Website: macys
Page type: gifting
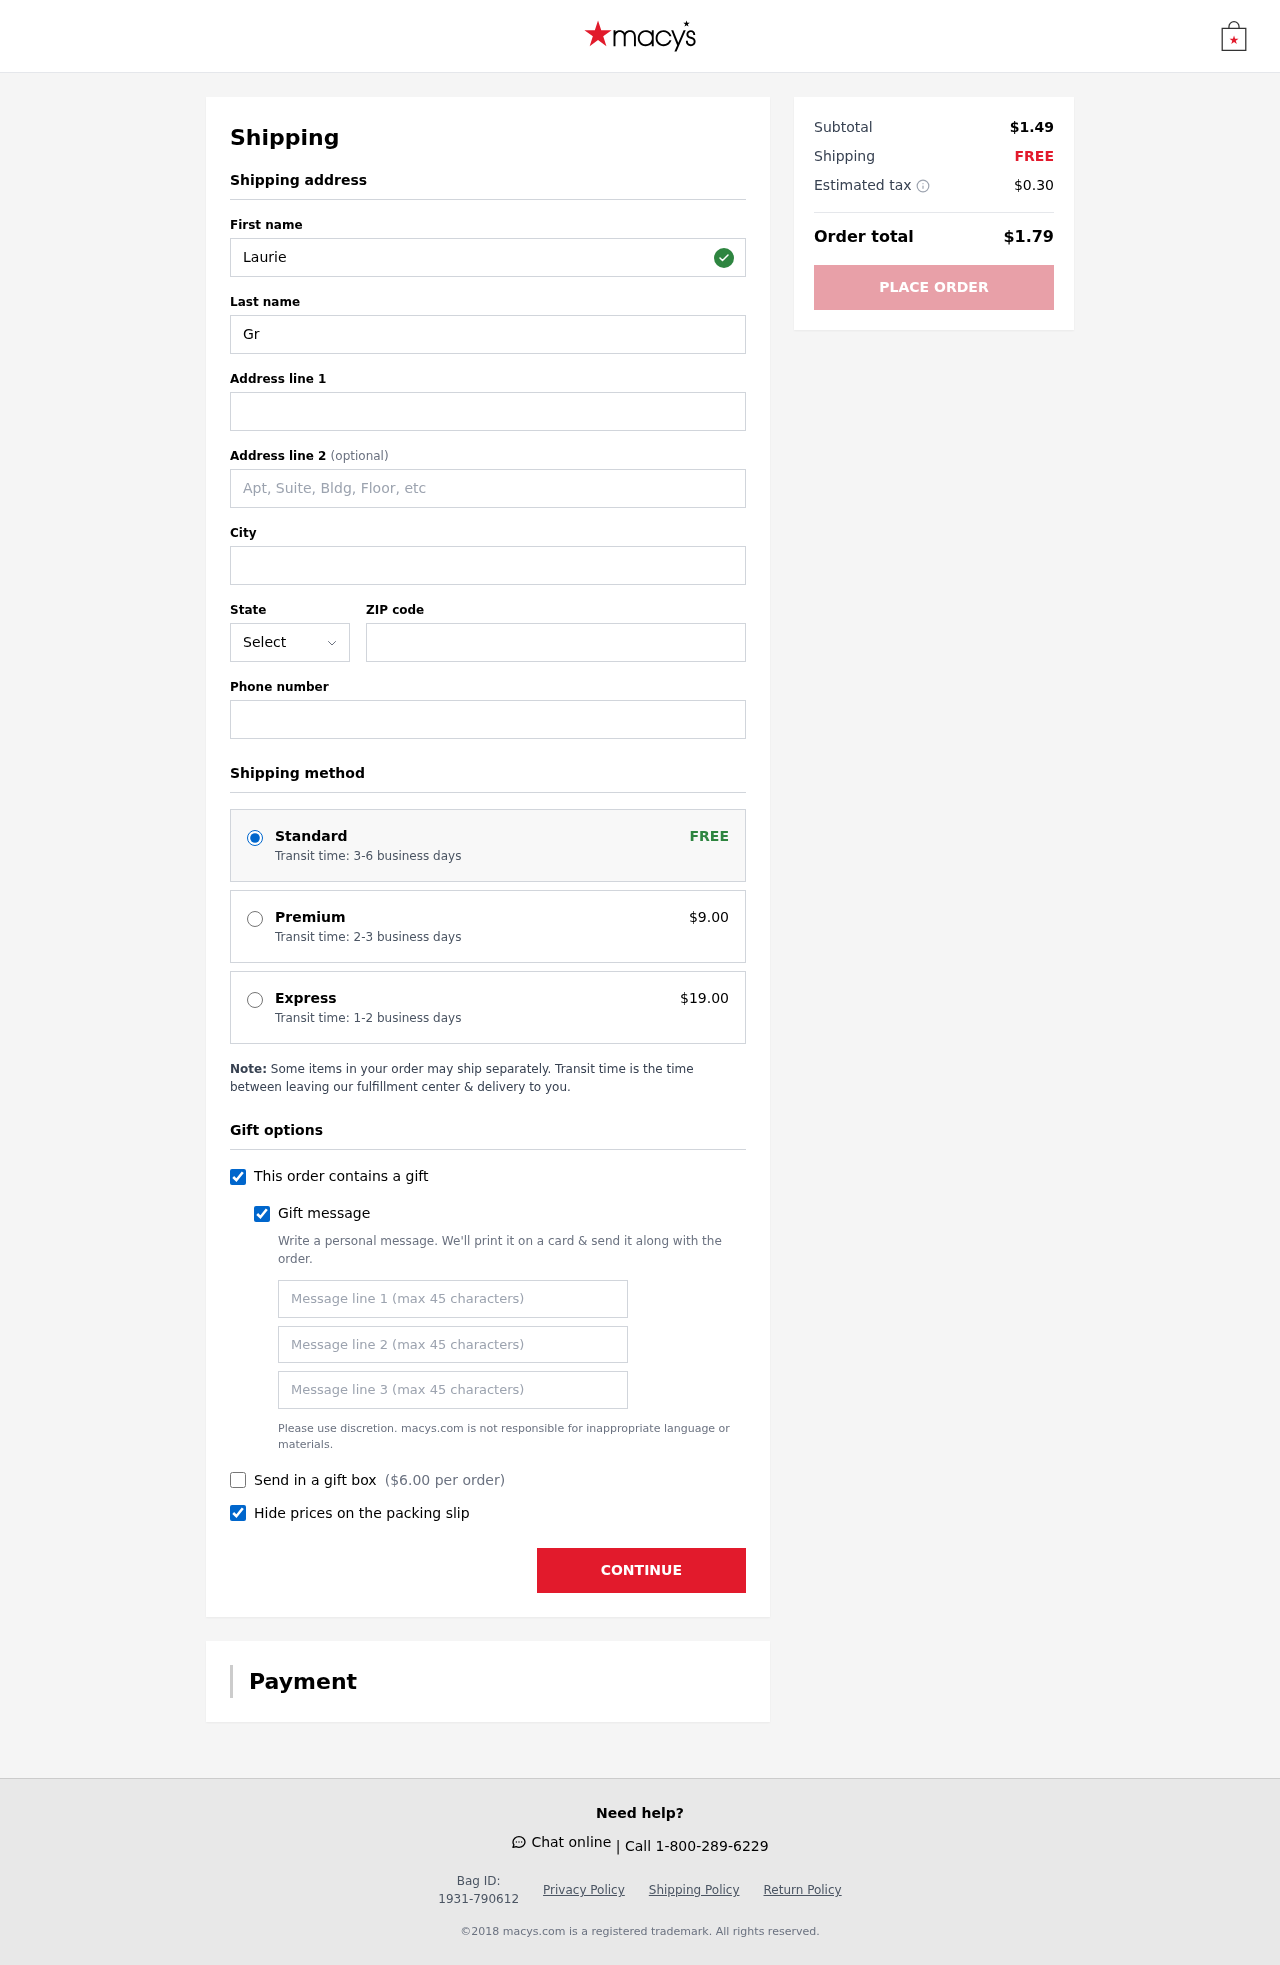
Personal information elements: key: PII_STATE_ABBR
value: MI
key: PII_FIRSTNAME
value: Laurie
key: PII_LASTNAME
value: Griffin
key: PII_STREET
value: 630 William Via Apt. 479
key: PII_STREET2
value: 530 Sandra Bridge
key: PII_CITY
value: Kevinhaven
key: PII_POSTCODE
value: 34246
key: PII_PHONE
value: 5584171522
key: PII_GIFT_MESSAGE
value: Hey Carla! I thought you’d appreciate this little hydration boost to keep you refreshed throughout your busy days. Cheers to staying energized and taking on every moment! Laurie
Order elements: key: ORDER_SHIPPING_STANDARD
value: Transit time: 3-6 business days
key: ORDER_SHIPPING_PREMIUM
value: Transit time: 2-3 business days
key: ORDER_SHIPPING_PREMIUM_PRICE
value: $9.00
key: ORDER_SHIPPING_EXPRESS
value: Transit time: 1-2 business days
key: ORDER_SHIPPING_EXPRESS_PRICE
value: $19.00
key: ORDER_GIFT_BOX_PRICE
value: $6.00
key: ORDER_SUBTOTAL
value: $1.49
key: ORDER_SHIPPING_COST
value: FREE
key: ORDER_TAX
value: $0.30
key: ORDER_TOTAL
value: $1.79